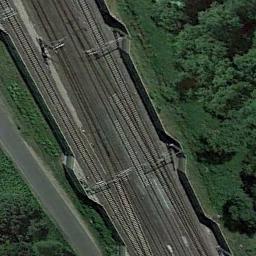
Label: railway